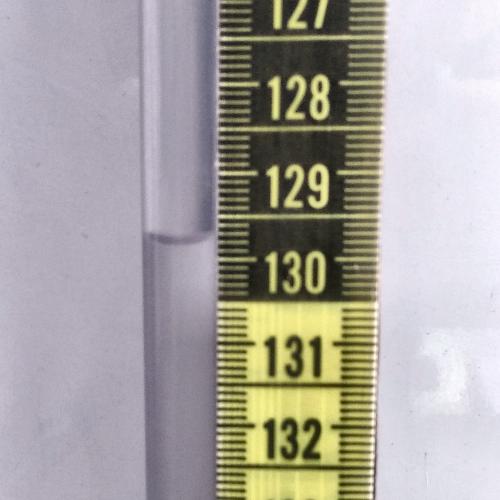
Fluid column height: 129.8 cm